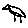
Label: bird